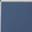
Piece: xx